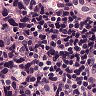
Metastatic tissue present: yes